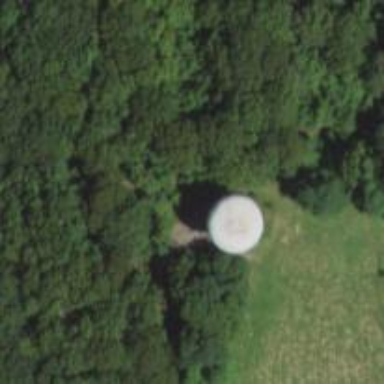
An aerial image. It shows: Water tower that is man-made.